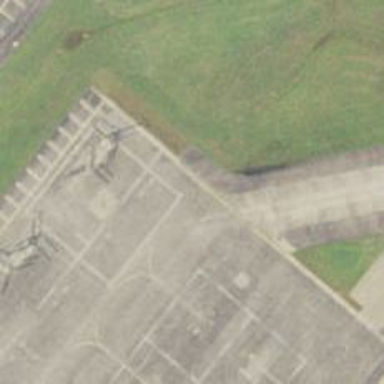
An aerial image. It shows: View of taxiway at the airport.